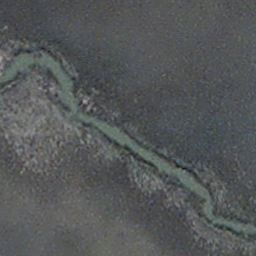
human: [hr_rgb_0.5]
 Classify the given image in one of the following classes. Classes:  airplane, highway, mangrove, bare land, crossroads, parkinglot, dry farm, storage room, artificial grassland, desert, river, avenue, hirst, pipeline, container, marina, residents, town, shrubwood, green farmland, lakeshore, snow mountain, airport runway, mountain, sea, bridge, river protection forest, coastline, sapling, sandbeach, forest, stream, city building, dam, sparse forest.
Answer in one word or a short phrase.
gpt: stream